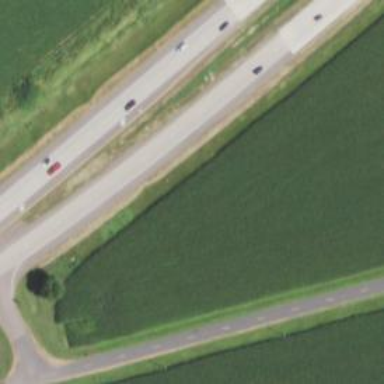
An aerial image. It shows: Trunk highway with expressway features.